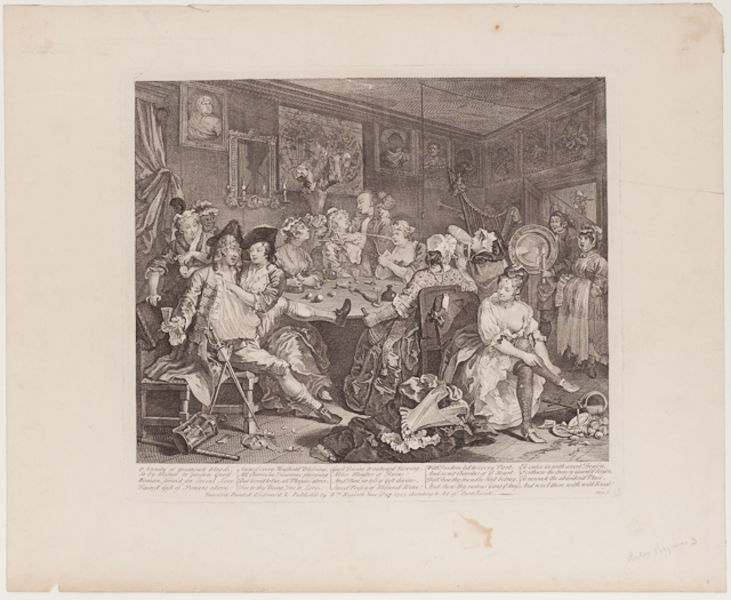
Titel: A Rake's Progress. Plate 3 (He Revels)
Künstler: William Hogarth
Standort: Amherst (Massachusetts, USA)
Institution: Mead Art Museum, Amherst College
Schlagwörter: frauen, menschen, männer, stuhl, tisch, zimmer, fest, feier, trinken, früchte, bein, schrift, bilder, hat, men, women, essen, dress, france, group, pfeife, stube, strümpfe, stich, schwarzweiß, text, kabinett, drawing, party, apron, drinking, game, colonial, 18th century, pub, whore, gravure, darwing